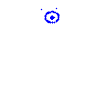
Particle: proton